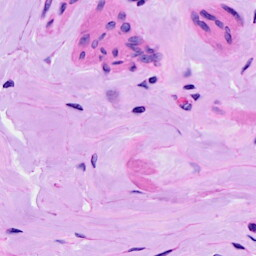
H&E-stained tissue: Ovarian